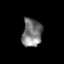
Tissue: prostate
Cell type: Myeloid cells
Senescence score: 0.7404
Nuclear area (px): 545
Mean DAPI intensity: 122.629